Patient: sex M, age 35
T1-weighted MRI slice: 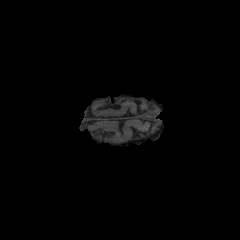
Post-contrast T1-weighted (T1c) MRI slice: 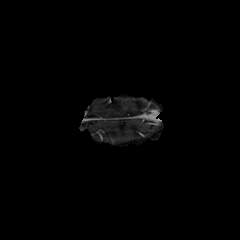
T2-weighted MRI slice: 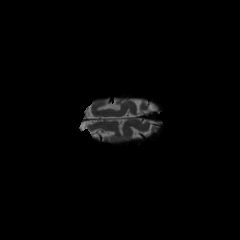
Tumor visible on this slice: no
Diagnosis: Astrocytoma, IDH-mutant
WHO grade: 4